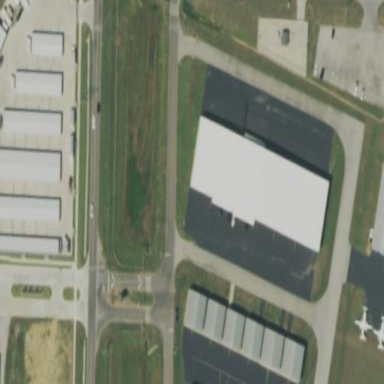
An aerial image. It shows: Hangar building.